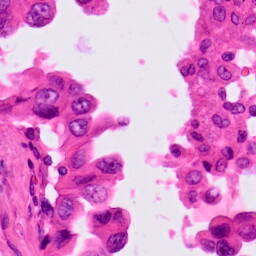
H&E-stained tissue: Lung